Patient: sex M, age 48
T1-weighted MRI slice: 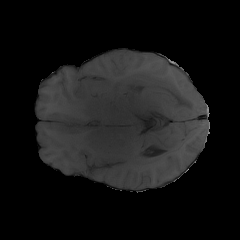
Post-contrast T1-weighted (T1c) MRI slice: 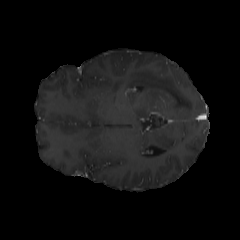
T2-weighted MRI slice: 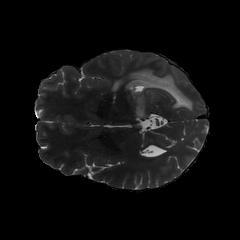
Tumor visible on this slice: yes
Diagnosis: Glioblastoma, IDH-wildtype
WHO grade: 4